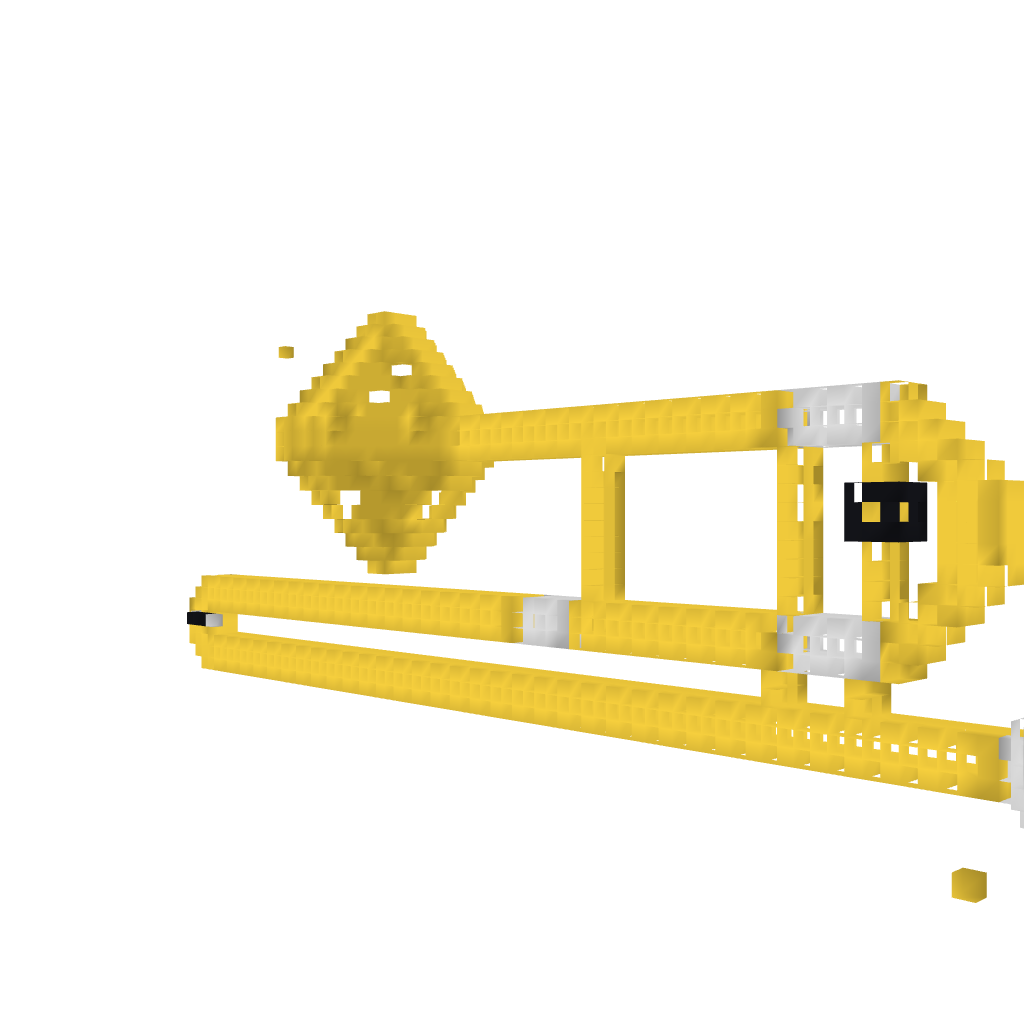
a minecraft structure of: Trombone - By Cybersneeze